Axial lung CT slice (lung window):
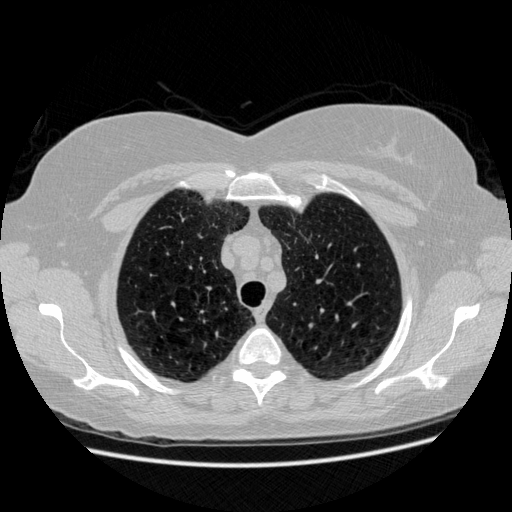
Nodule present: no